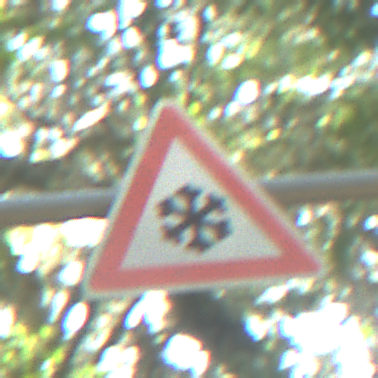
Verkehrszeichen: SchneeOderEisglaette
Umgebung: Outdoor, Nature
Tageszeit: Midday
Wetter: Clear
Licht: Natural
Jahreszeit: NotSpecified
Kontrast: LowContrast